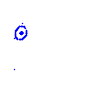
Particle: proton